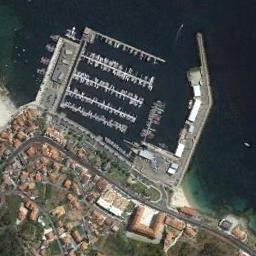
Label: harbor